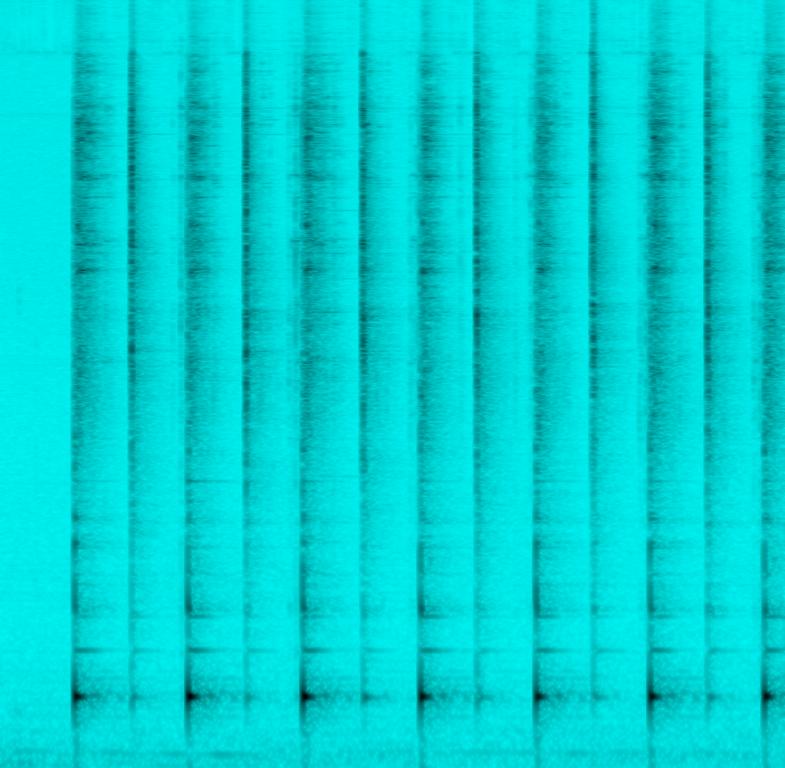
Audio of a percussion instrument playing by itself. Sounds like a tambourine, riq, or pandeiro, playing a steady beat, alternating between a cymbal sound and a bongo drum sound.